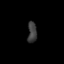
Tissue: lung
Cell type: Epithelial cells
Senescence score: 0.2371
Nuclear area (px): 184
Mean DAPI intensity: 60.995